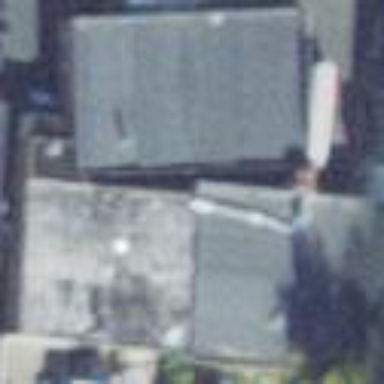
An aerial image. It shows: Part of building.